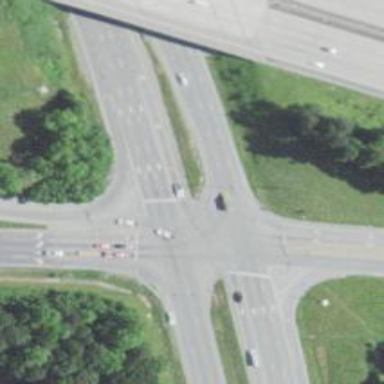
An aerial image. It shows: Trunk highway.